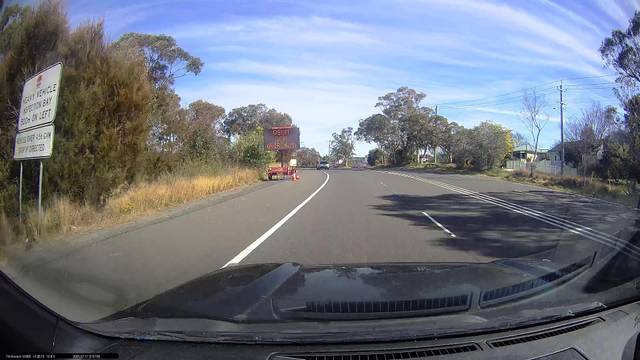
Region: Australia
Coordinates: -33.707, 150.526